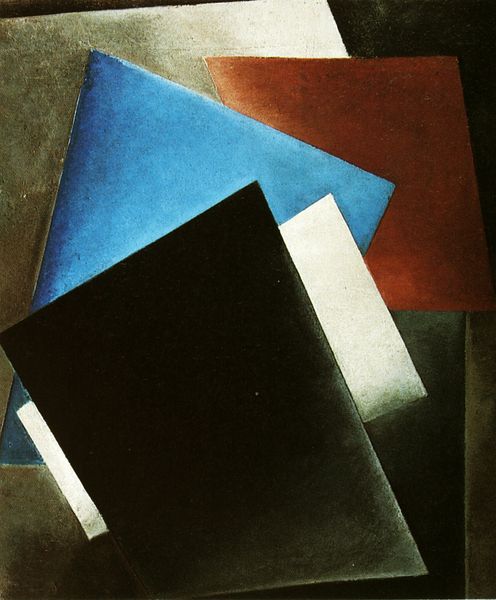
Titel: Komposition
Künstler: Alexander Wesnin
Standort: Baltimore
Institution: Sammlung Stanford Rothschild
Schlagwörter: blau, weiß, braun, grau, schwarz, rot, abstrakt, tiefe, collage, rechtecke, geometrie, mappen